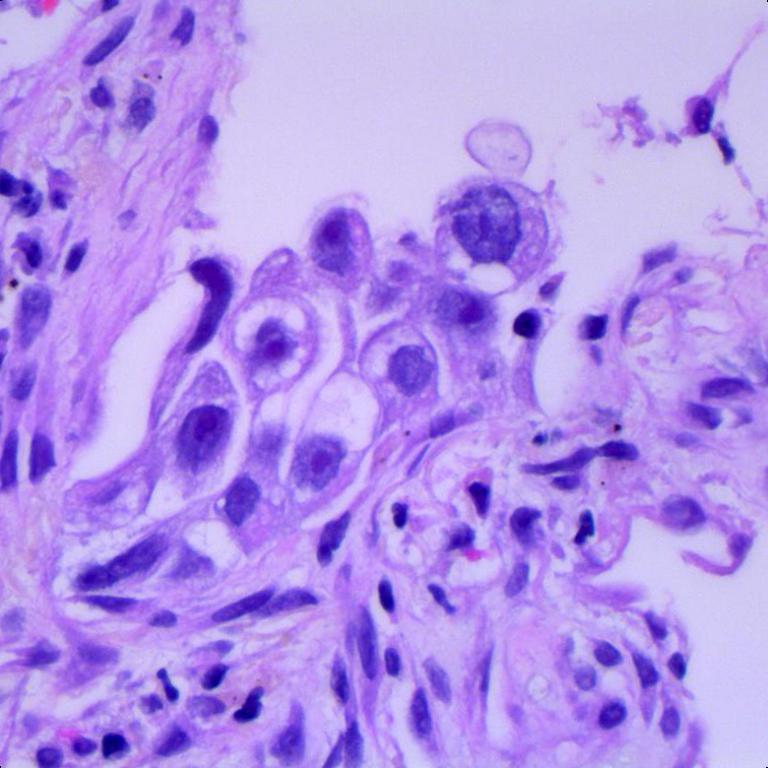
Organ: lung
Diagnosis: adenocarcinomas